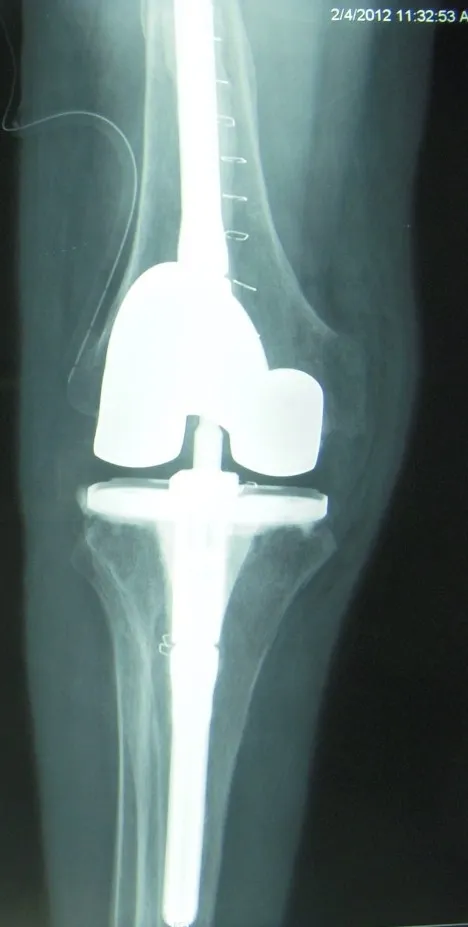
Postoperative AP radiograph of the right knee joint.
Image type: radiology (x_ray)